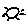
Label: sun